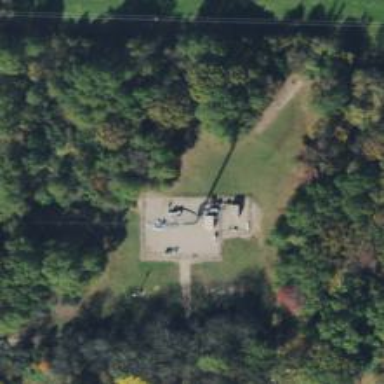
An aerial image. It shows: Mast tower used for communication.